Field crop: maize
Growth stage: 2
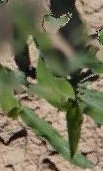
Species: maize